Field crop: maize
Growth stage: 2
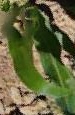
Species: maize